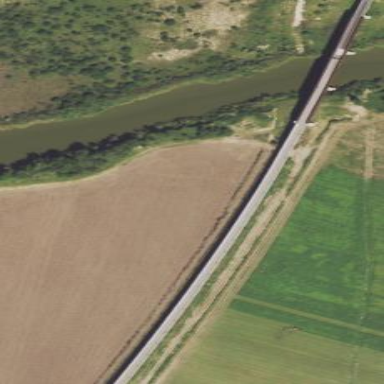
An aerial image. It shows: Man-made bridge.